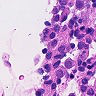
Metastatic tissue present: yes